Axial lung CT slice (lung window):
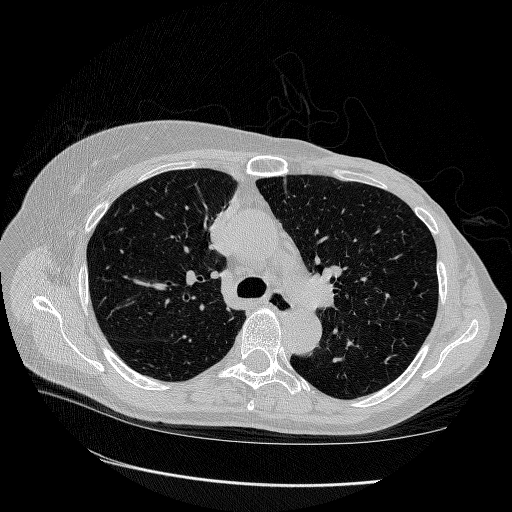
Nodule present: no